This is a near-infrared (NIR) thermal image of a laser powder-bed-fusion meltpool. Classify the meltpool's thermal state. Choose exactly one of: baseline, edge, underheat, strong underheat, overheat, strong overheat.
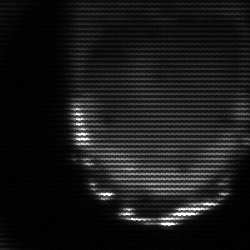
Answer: edge